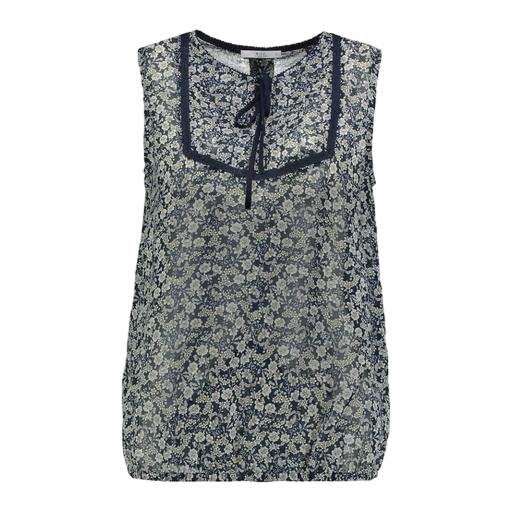
blue sleeveless floral-print shirt, blue floral tie-neck top, blue micro floral tie front top, white background